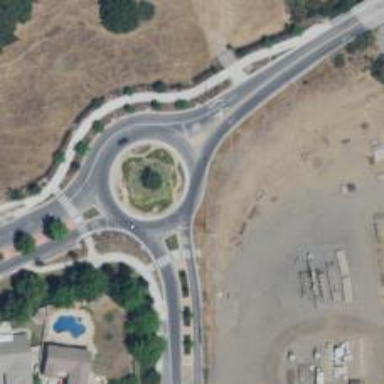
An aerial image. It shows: Tertiary road leading to roundabout junction.